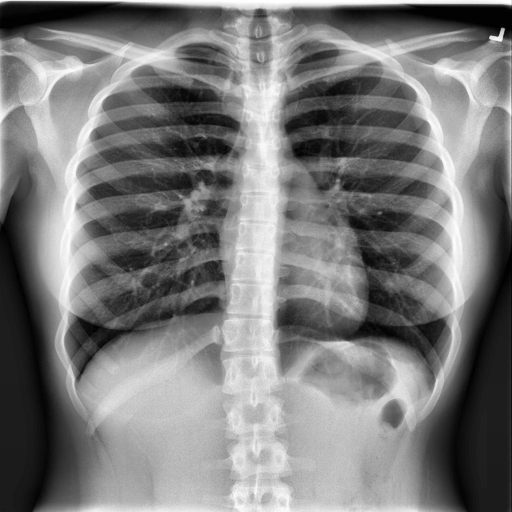
Finding: NORMAL